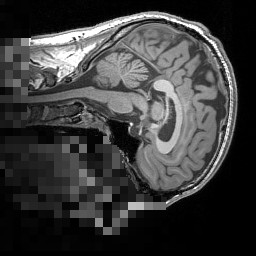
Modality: T1w
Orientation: sagittal
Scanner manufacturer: siemens
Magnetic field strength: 3 T
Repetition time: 1.5 s
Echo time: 0.00291 s